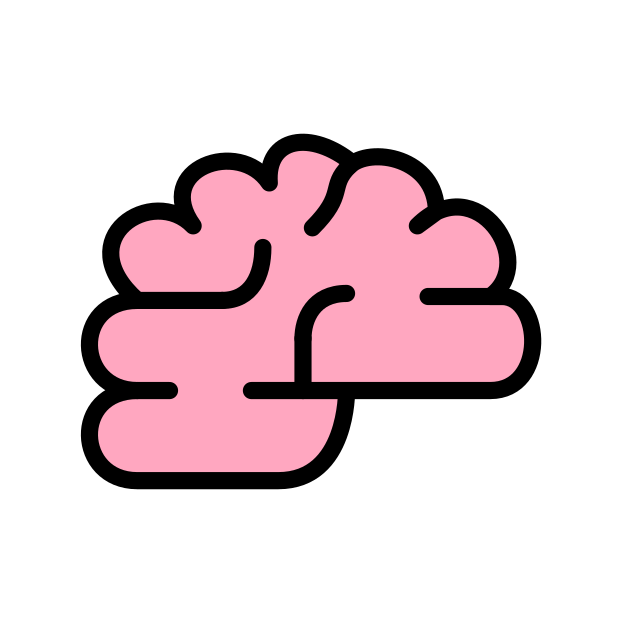
brain